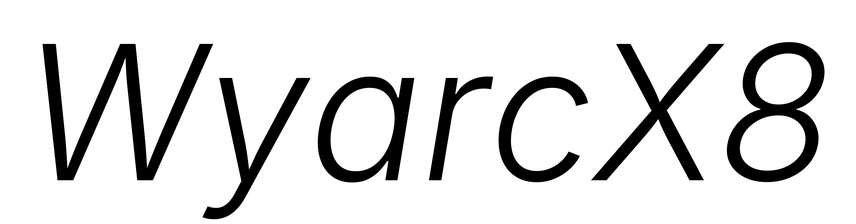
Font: Inter-Italic_Light_Italic